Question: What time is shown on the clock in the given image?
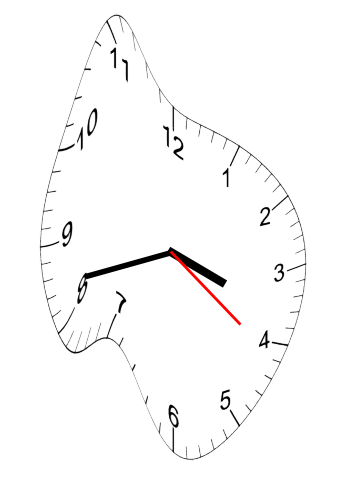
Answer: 03:42:21